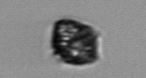
Label: Kryptoperidinium_triquetrum